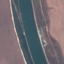
Land use / land cover: River